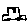
Label: car